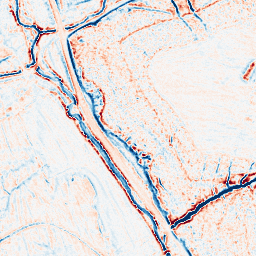
Category: edge_preserving
Decomposition family: bilateral
Decomposition parameters: d: 9
sigma_color: 150
sigma_space: 25
Upsampling method: bicubic
Upsampling parameters: scale: 2
Upsampling scale: 2